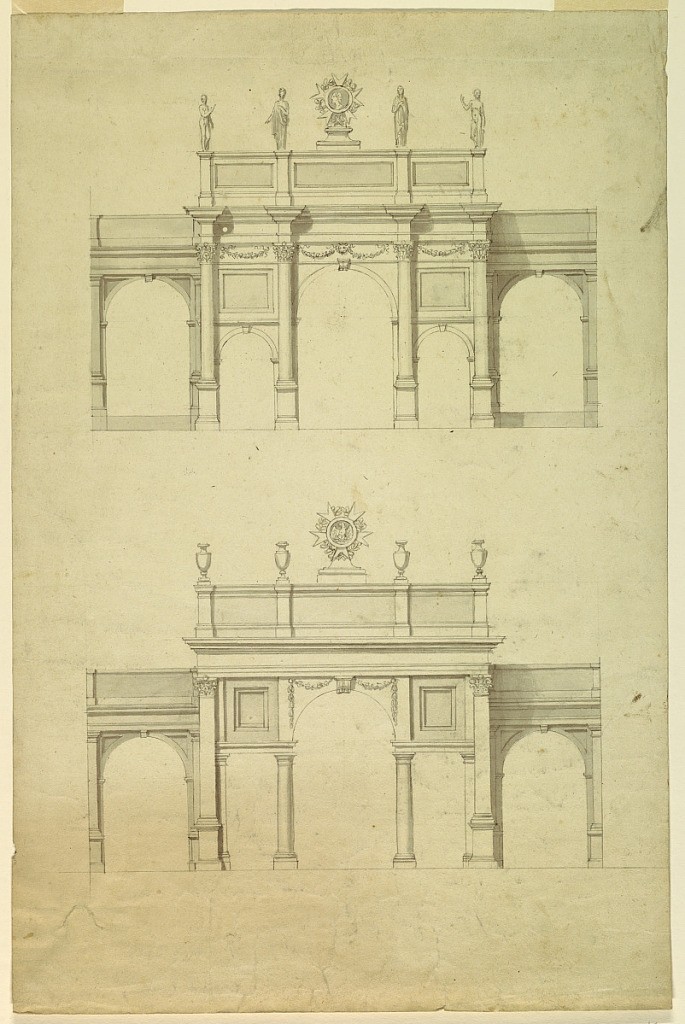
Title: Elevations for Two Triumphal Arches in Honor of the Emperor Napoleon
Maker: Luigi Cagnola, Italian, 1762 - 1833
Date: ca. 1810
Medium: Pen and black ink with gray wash and traces of graphite on off-white wove paper
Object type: Drawing
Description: Top design shows five arches with Corinthian columns, festoons and statues flanking the badge of the Legion of Honor showing the head of Napoleon. The bottom design shows a Palladian archway with Doric columns, Corinthian pilasters, vases, and the badge of the Legion of Honor with an eagle facing left.